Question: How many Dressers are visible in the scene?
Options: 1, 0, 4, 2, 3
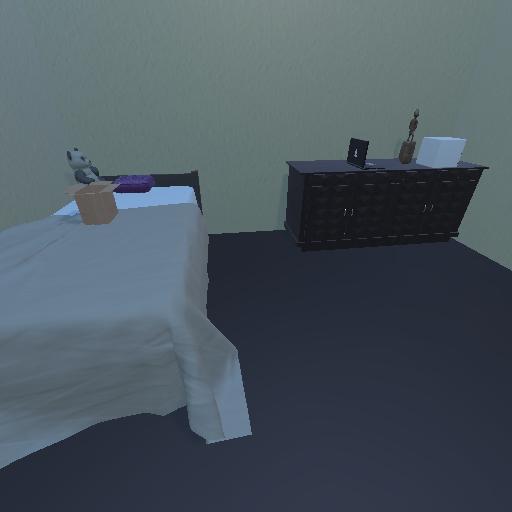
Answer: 1